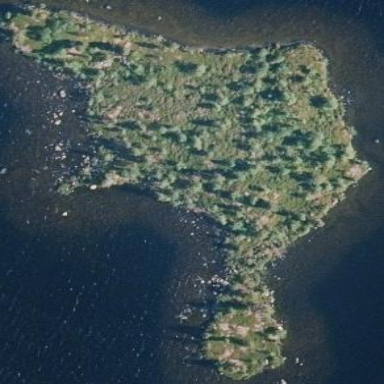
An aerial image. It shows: Islet.